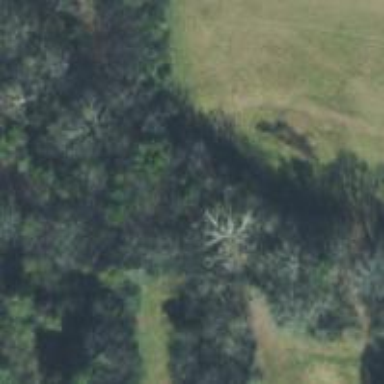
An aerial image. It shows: Disc golf tee area.